Aerial crown-view tile of a tropical tree (Barro Colorado Island, Panama), acquired 20250715:
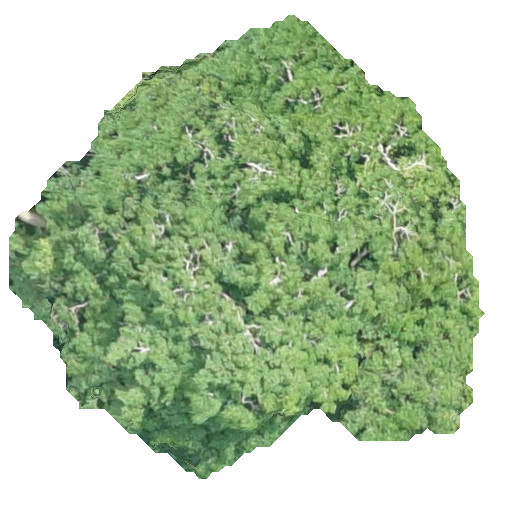
Species: Handroanthus guayacan
GBIF accepted scientific name: Handroanthus guayacan
Crown area: 221.518 m²